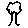
Label: tree